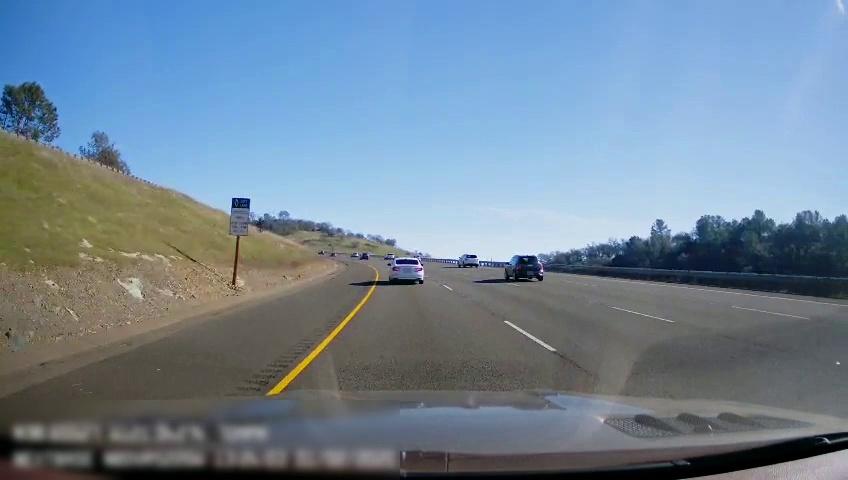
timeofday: Day
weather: Sunny
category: Drivable Space
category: Vehicles | Car
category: Vehicles | Car
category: Vehicles | SUV
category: Vehicles | SUV
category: Vehicles | Car
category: Vehicles | SUV
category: Lanes | Current Lane
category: Lanes | Current Lane
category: Lanes | Alternate Lane
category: Lanes | Alternate Lane
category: Lanes | Alternate Lane
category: Traffic | Signs